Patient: sex F, age 75
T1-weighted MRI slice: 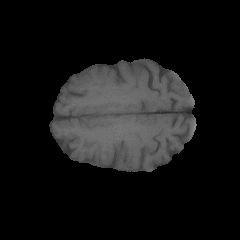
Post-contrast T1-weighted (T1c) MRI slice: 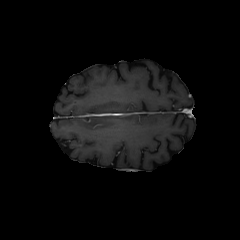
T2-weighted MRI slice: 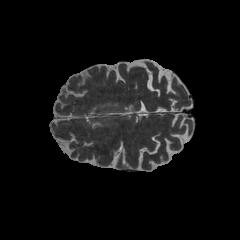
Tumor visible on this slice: no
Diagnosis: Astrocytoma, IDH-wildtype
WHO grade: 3